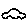
Label: car